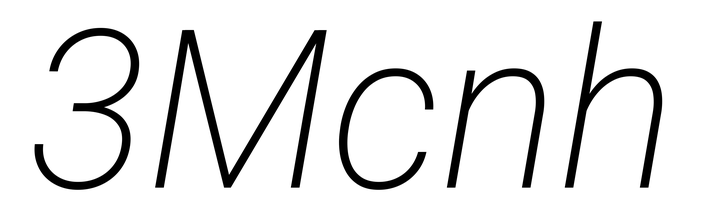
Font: Roboto-Italic_ExtraLight_Italic